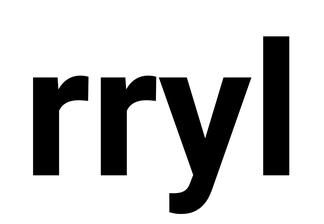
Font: Roboto_Bold